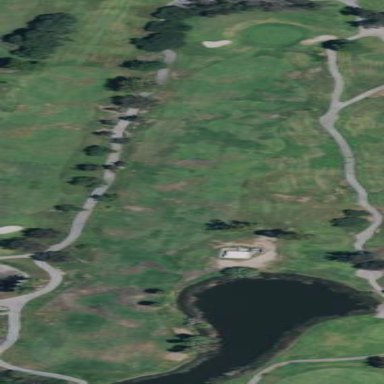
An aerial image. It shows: Golf rough area.